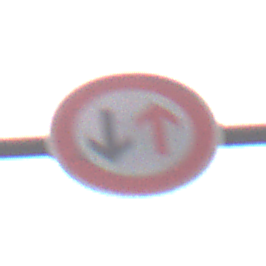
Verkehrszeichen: VorrangDesGegenverkehrs
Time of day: MorningAfternoon
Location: Outdoor (Nature)
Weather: Overcast
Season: Autumn
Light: Natural